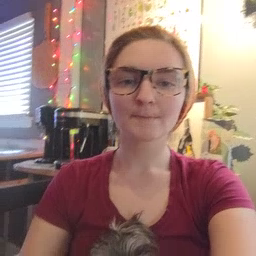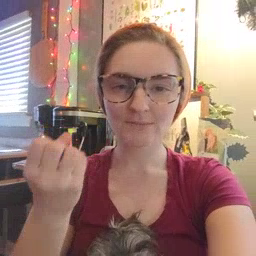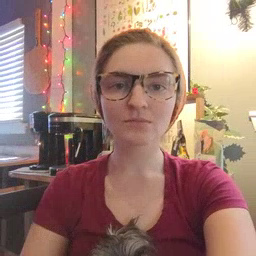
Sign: many